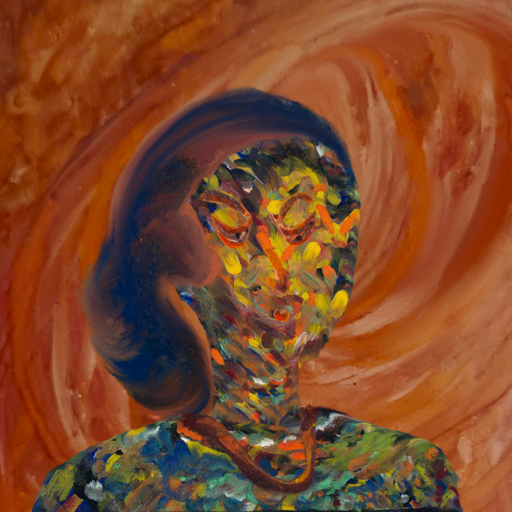
Background: Pious_Lady, Head And Neck Side: An_Impression, Face Side: Hypocrite, Bust: An_Impression, Hair Side: Mother_And_Son_Son, Head Accessory: Blank, Second Necklace: Comrade, Necklace: Blank, Baby: Blank